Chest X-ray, AP view. Patient: 56 years old, sex M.
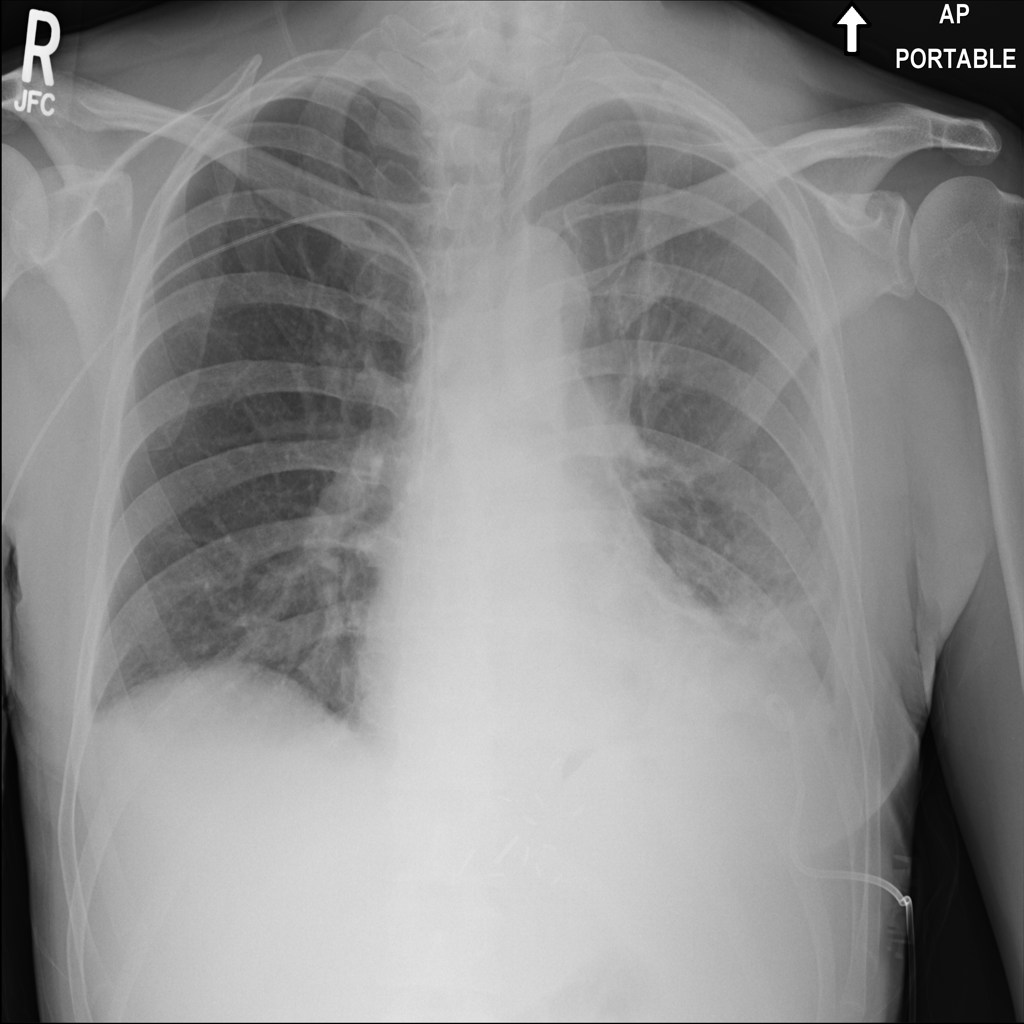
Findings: Effusion